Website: walmart
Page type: receipt
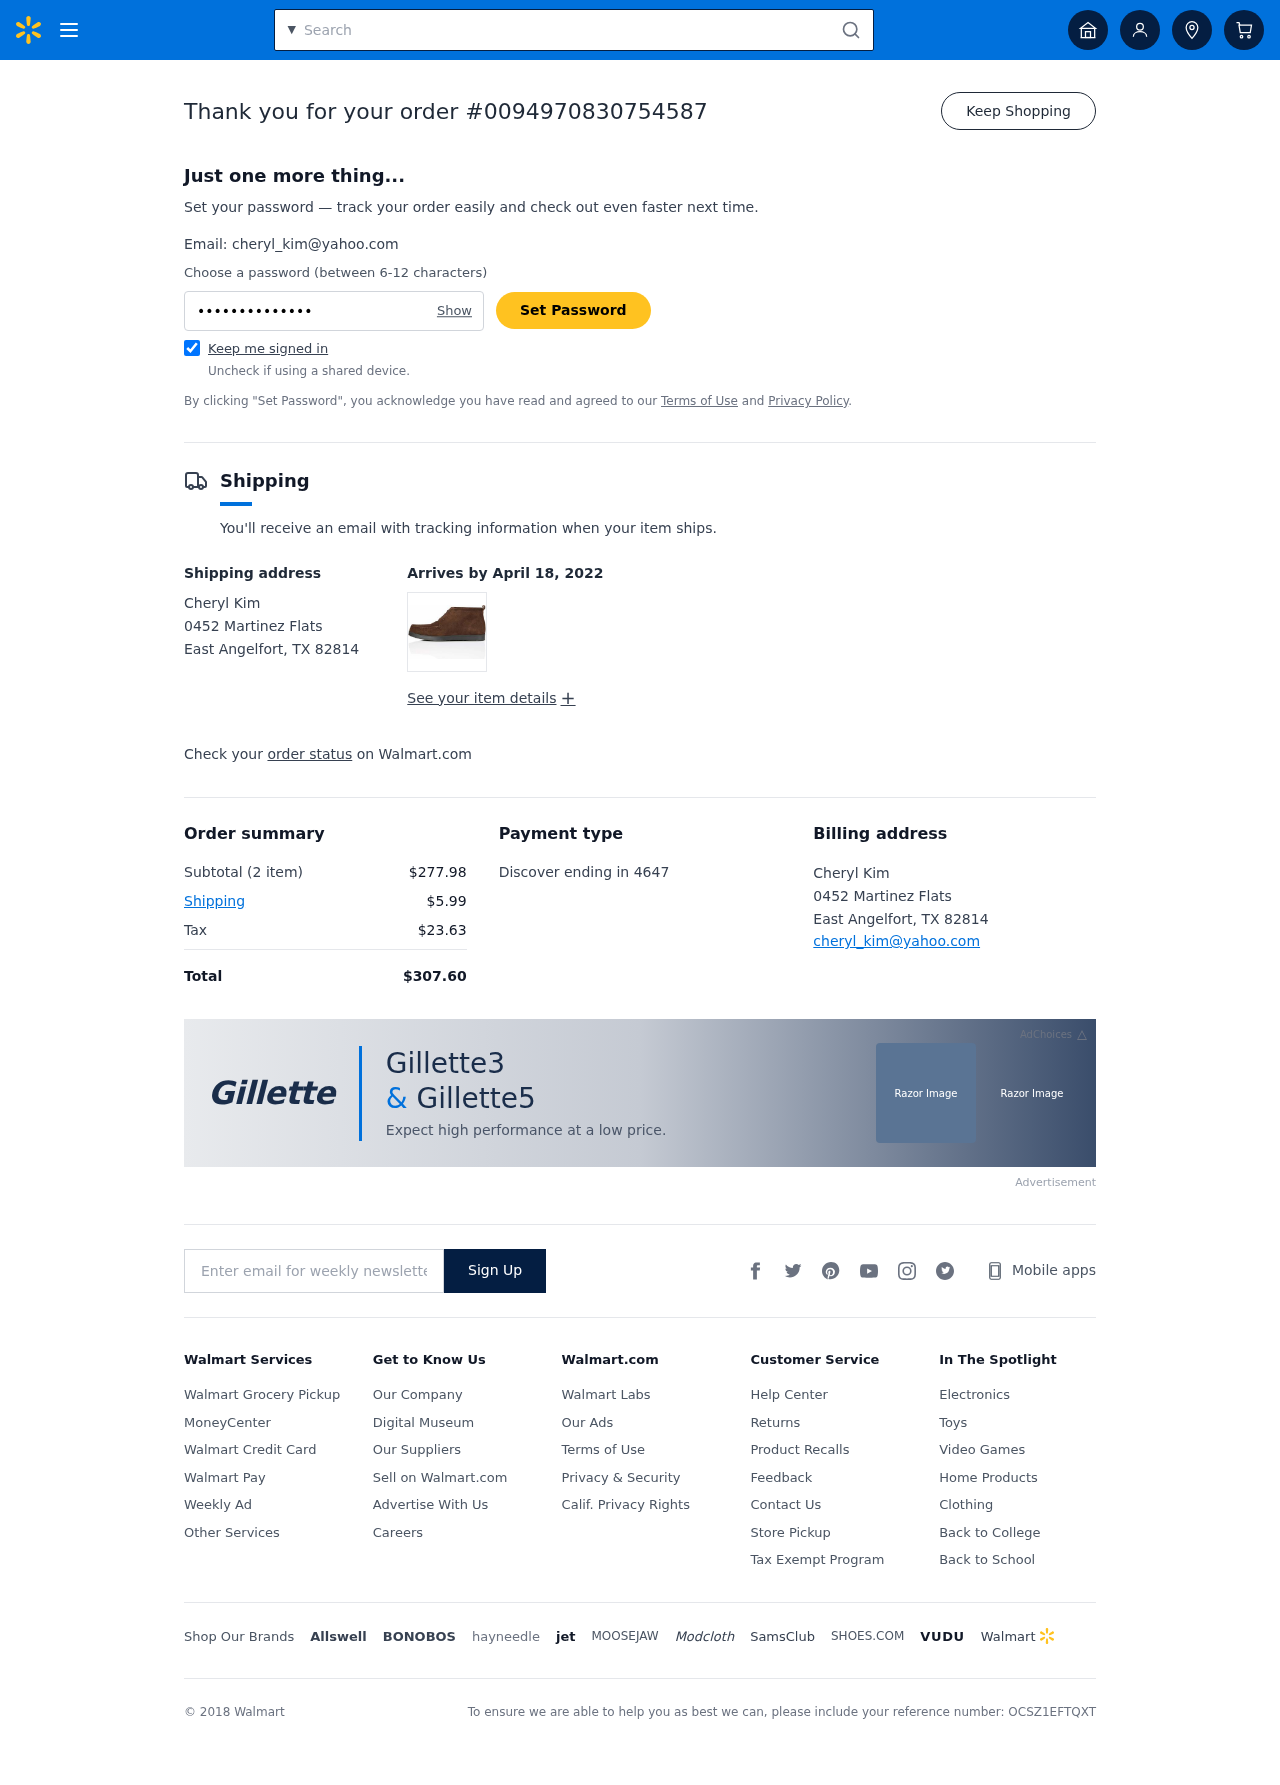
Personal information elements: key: PII_CARD_LAST4
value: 4647
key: PII_CARD_TYPE
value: Discover
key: PII_CITY_STATE_ZIP
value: East Angelfort, TX 82814
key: PII_EMAIL
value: cheryl_kim@yahoo.com
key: PII_FULLNAME
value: Cheryl Kim
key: PII_STREET
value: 0452 Martinez Flats
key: PII_FULLNAME2
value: Cheryl Kim
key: PII_STREET2
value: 0452 Martinez Flats
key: PII_CITY_STATE_ZIP2
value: East Angelfort, TX 82814
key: PII_EMAIL2
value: cheryl_kim@yahoo.com
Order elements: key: ORDER_ID
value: #0094970830754587
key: ORDER_DELIVERY_DATE
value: April 18, 2022
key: ORDER_NUM_ITEMS
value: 2 item
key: ORDER_SUBTOTAL
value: $277.98
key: ORDER_SHIPPING_COST
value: $5.99
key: ORDER_TAX
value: $23.63
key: ORDER_TOTAL
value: $307.60
Search elements: key: HEADER_SEARCH
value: Search